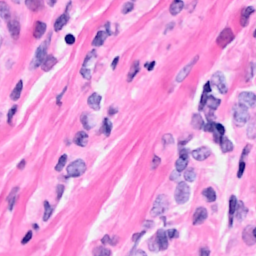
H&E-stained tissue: Breast